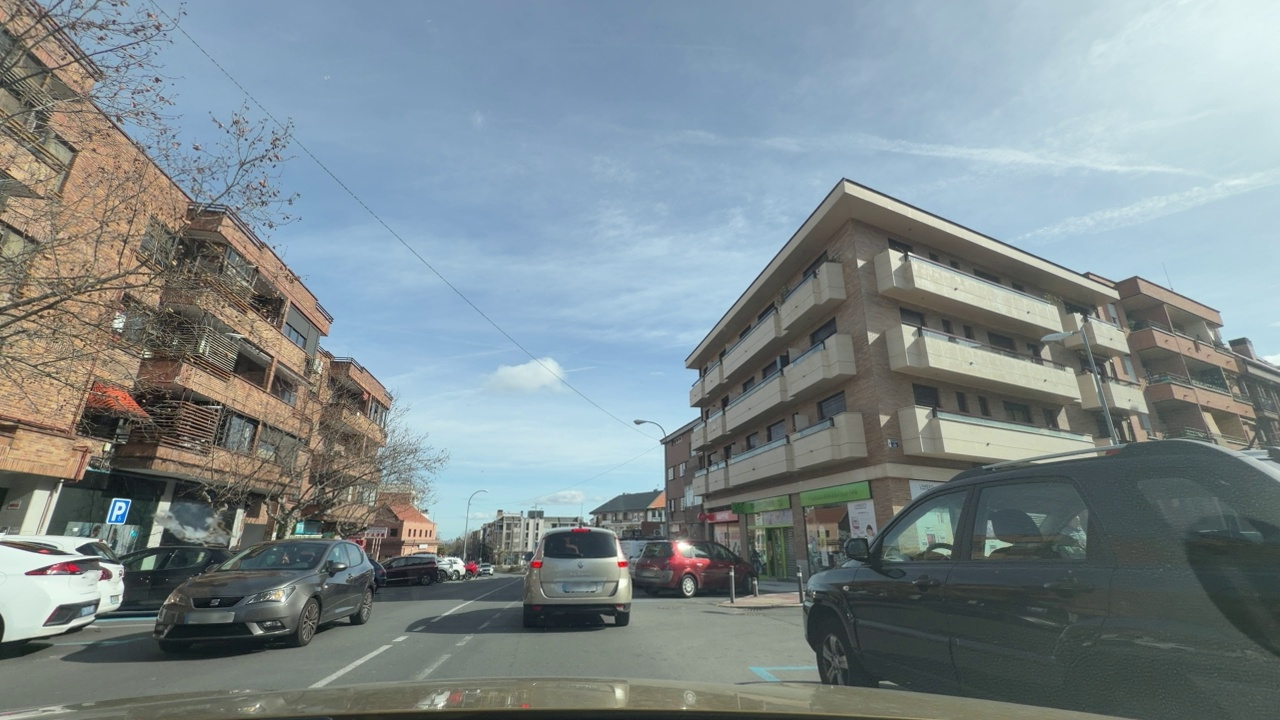
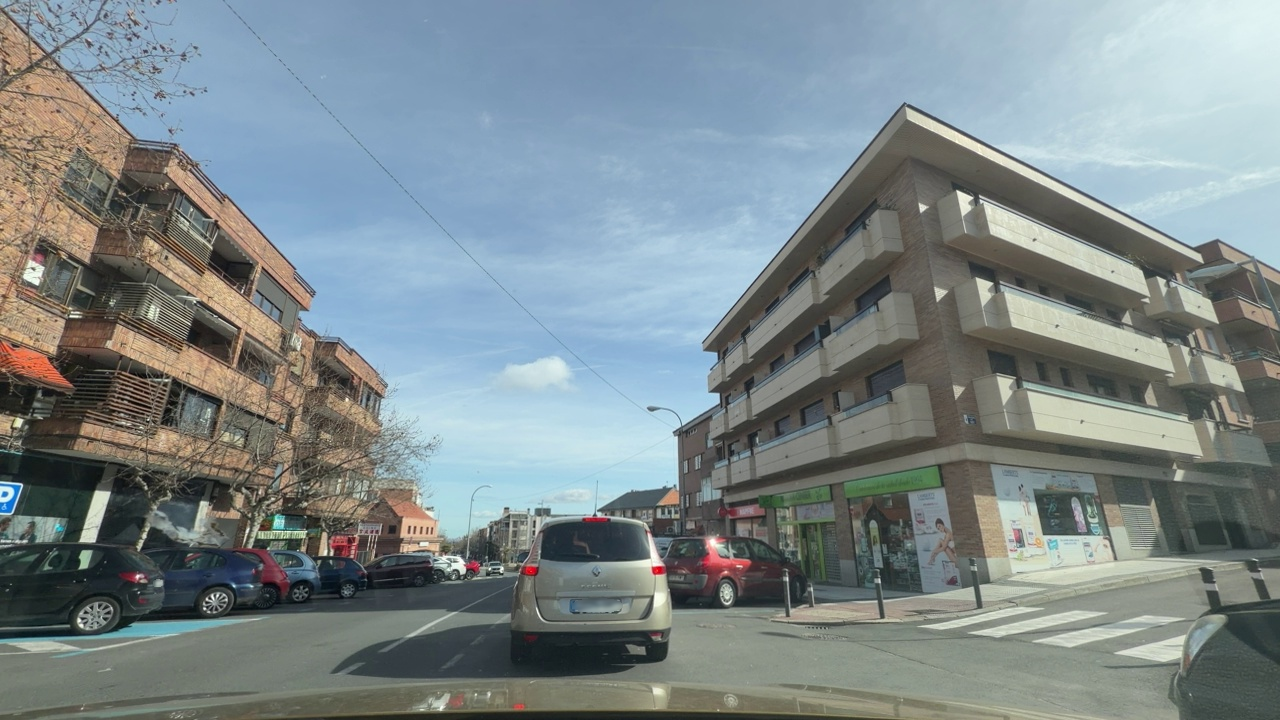
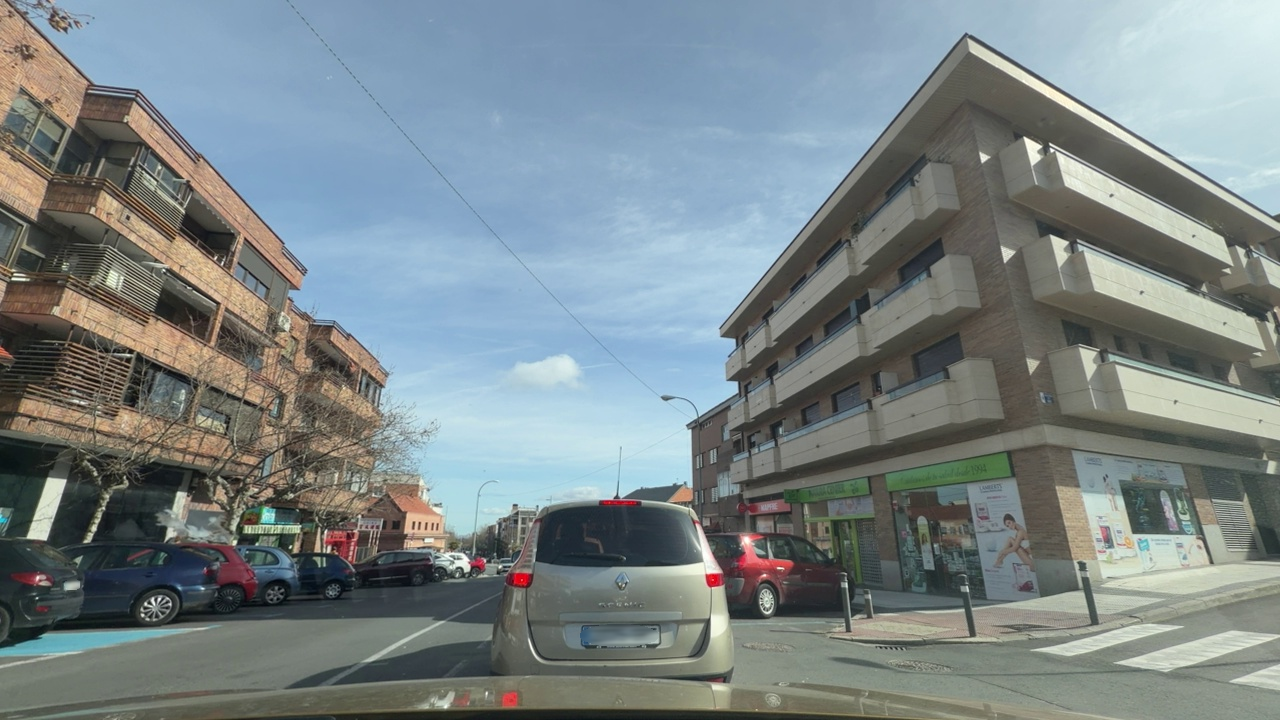
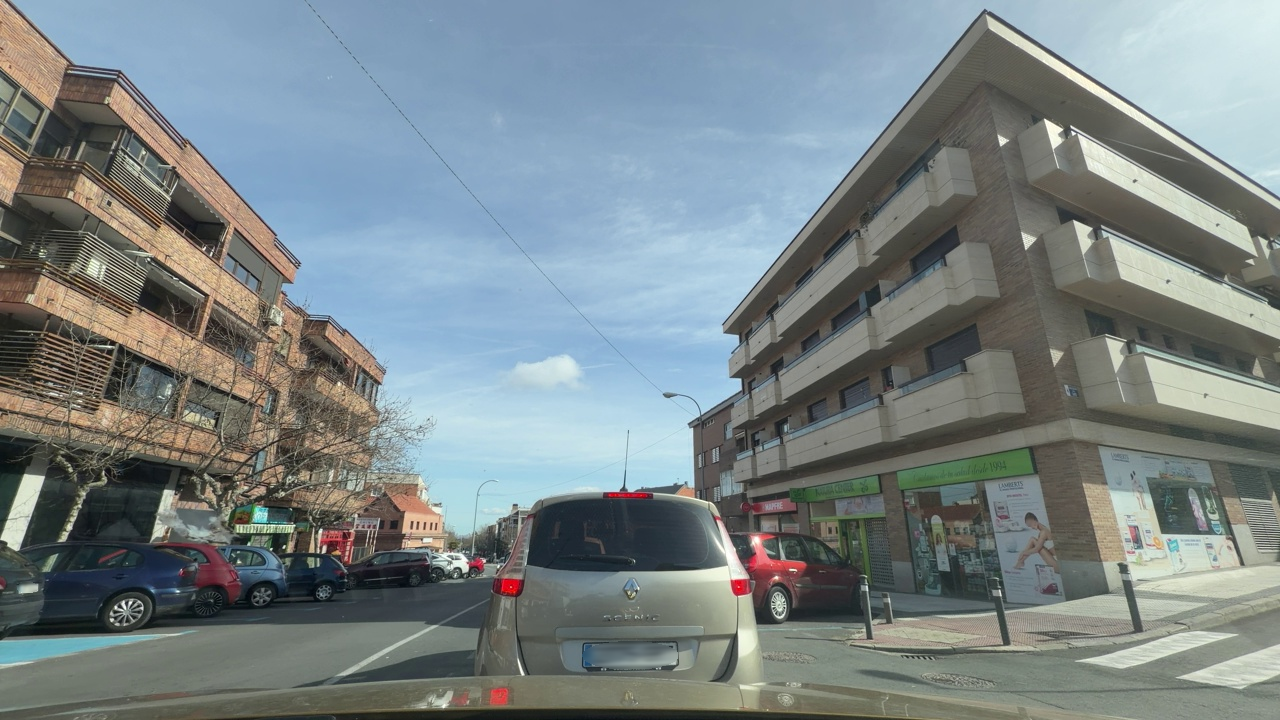
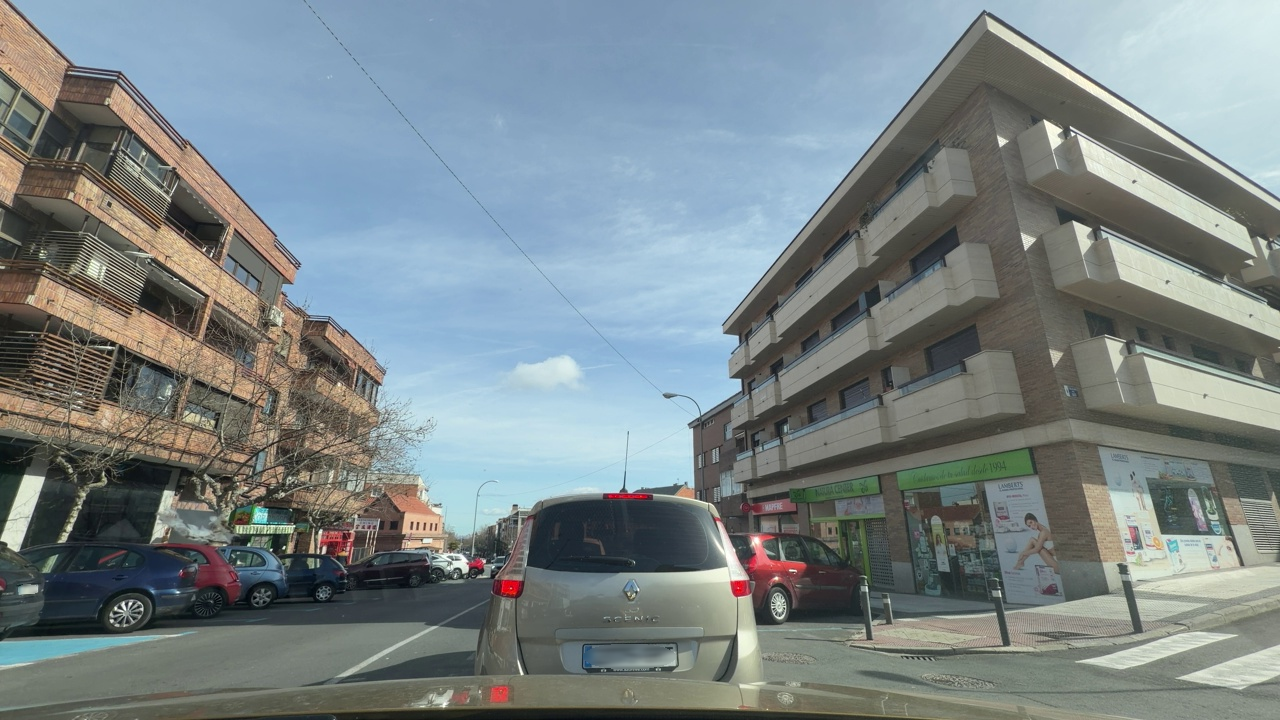
Situation: Leading braking
Question: Is there a vehicle directly ahead in the ego lane with brake lights on?
Answer: Yes
Reasoning: There is a gold color car aahead in the direction of travel of the ego car, it has the braking lights on

Situation: Leading braking
Question: Is the distance between the ego vehicle and the vehicle ahead decreasing?
Answer: Yes
Reasoning: The distance between the ego car and the ahead car is constantly decreasing in the scene

Situation: Leading braking
Question: Is either the ego vehicle or the leading vehicle stationary?
Answer: Yes
Reasoning: It appear that the ahead car may be stationary in the middle of the road

Situation: Leading braking
Question: Is the ego vehicle decelerating due to dense traffic or congestion ahead?
Answer: Yes
Reasoning: It is possible that the ahead car is stopped due to dense traffic ahead of him